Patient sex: M
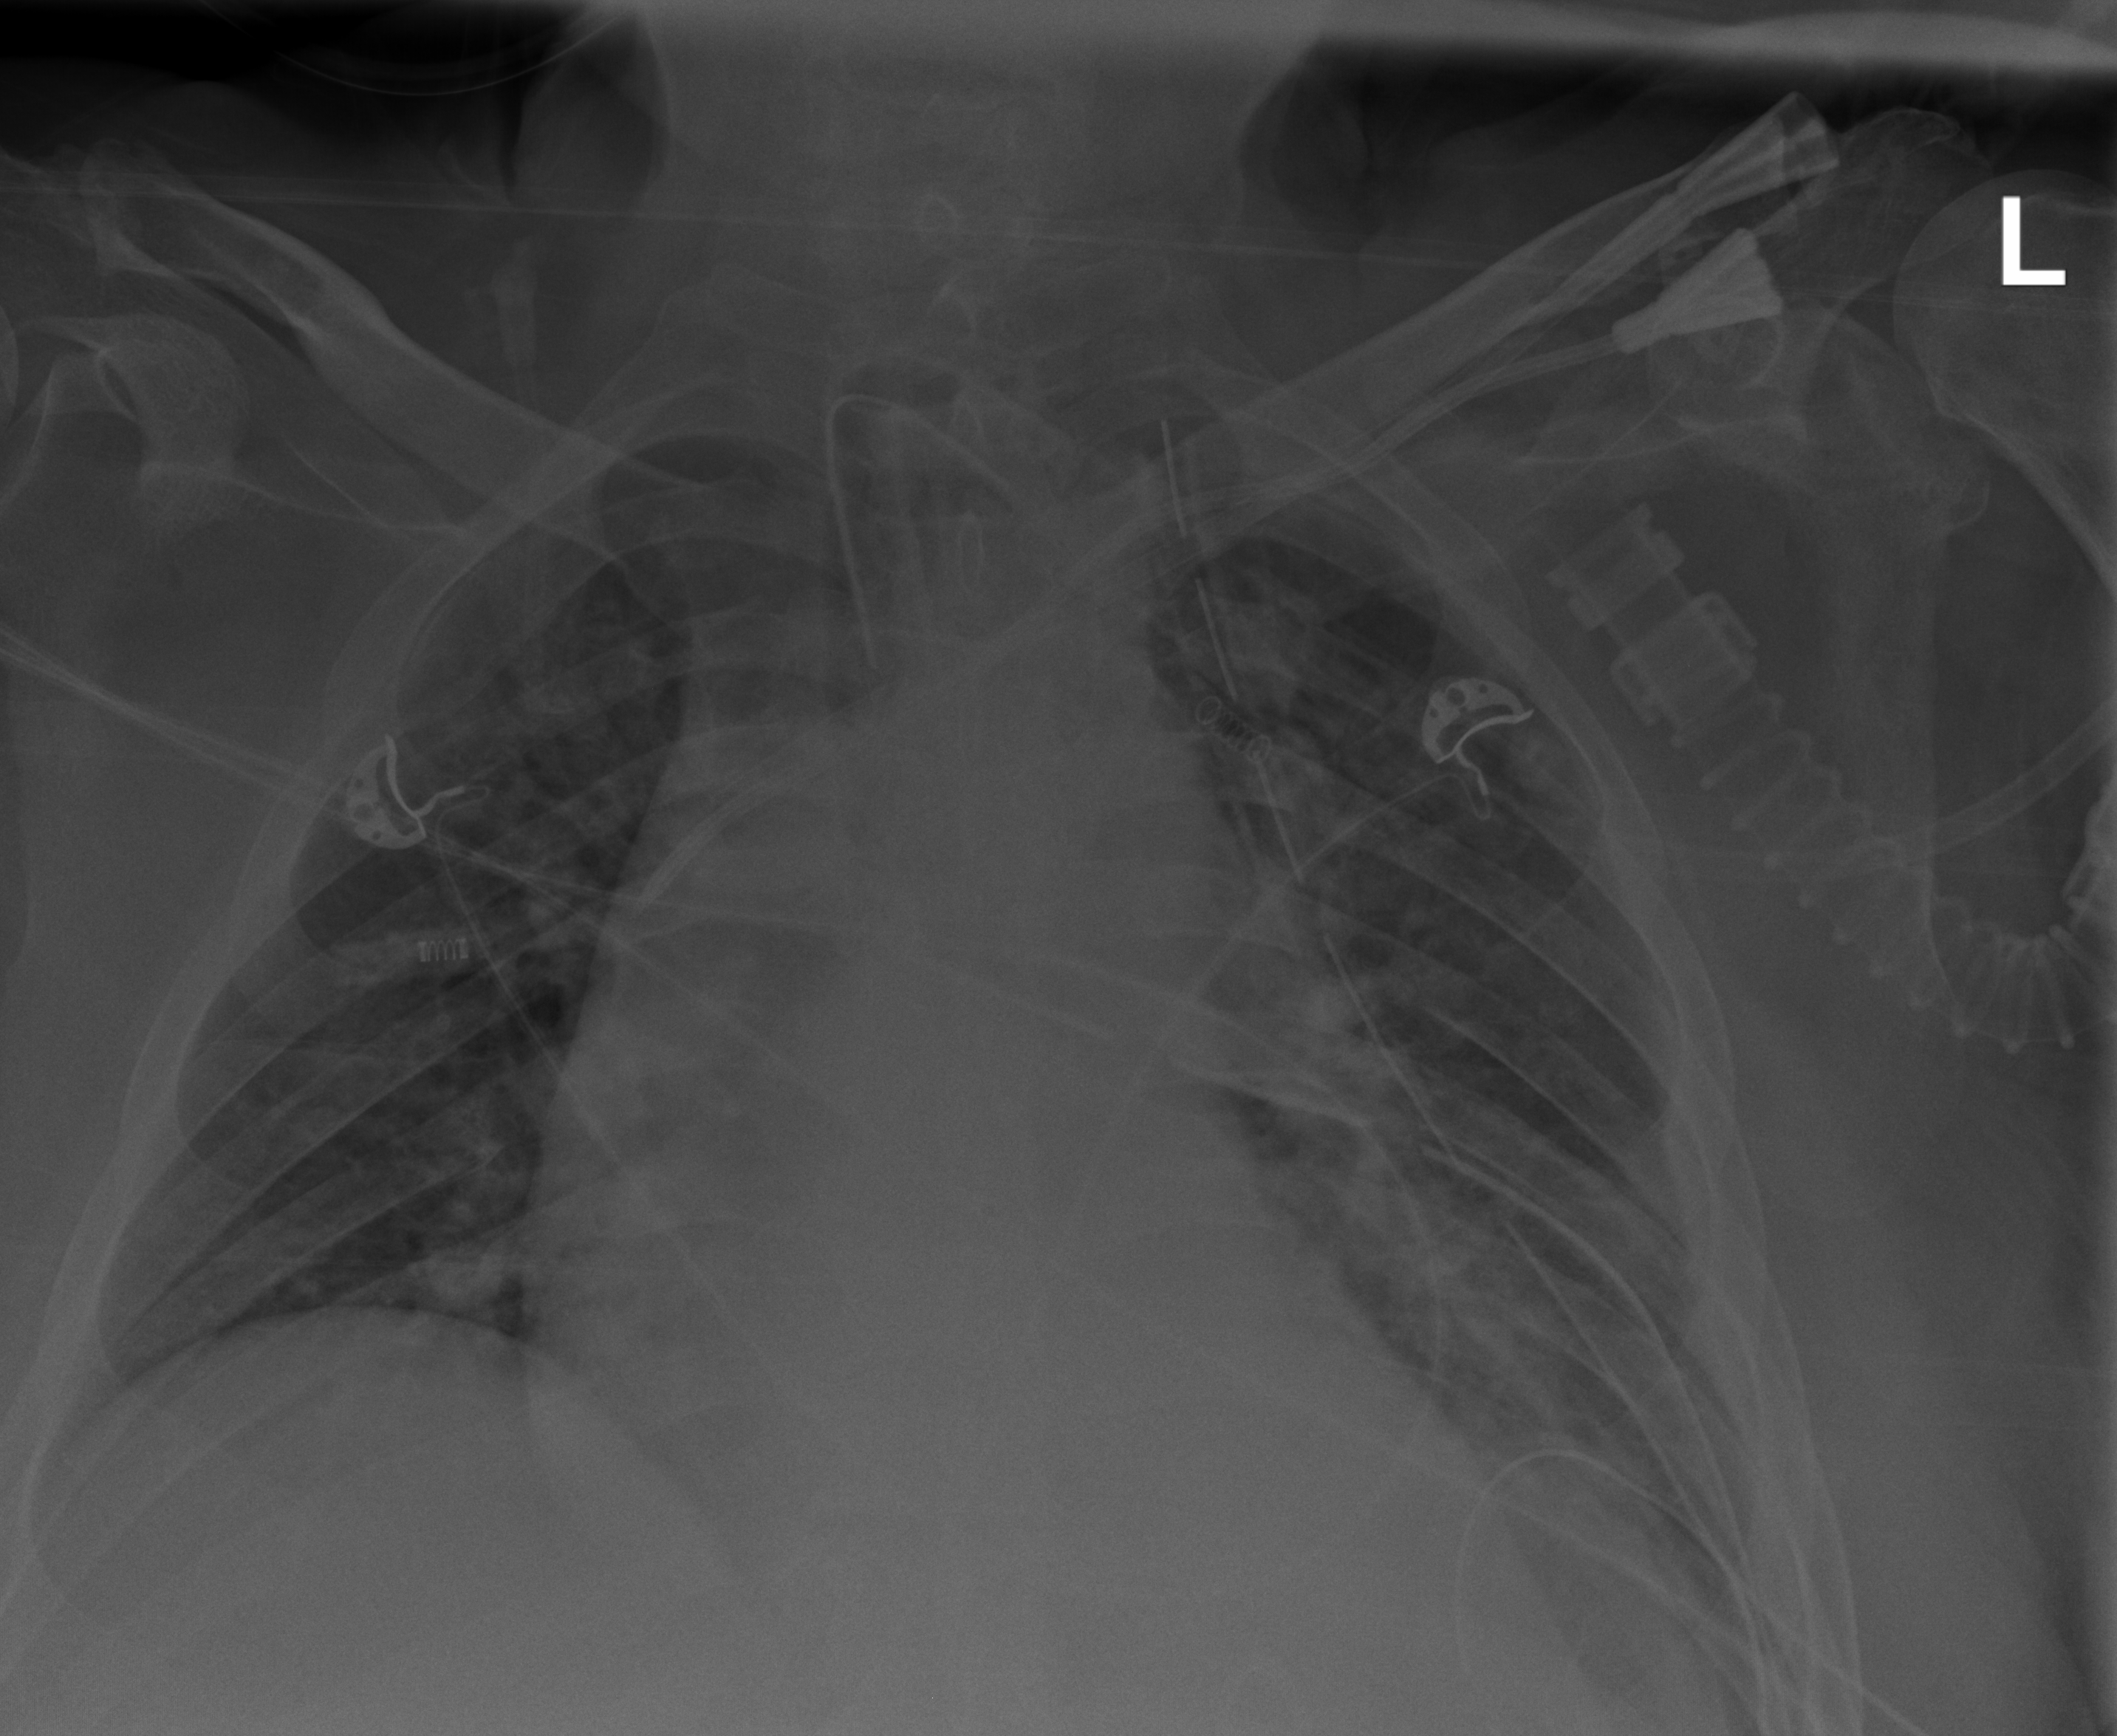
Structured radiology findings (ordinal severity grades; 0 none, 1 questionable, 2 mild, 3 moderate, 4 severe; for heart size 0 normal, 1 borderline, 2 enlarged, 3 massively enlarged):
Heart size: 2
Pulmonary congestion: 2
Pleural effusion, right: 0
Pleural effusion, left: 0
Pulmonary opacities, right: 0
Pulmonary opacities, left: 2
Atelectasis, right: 0
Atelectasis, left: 2